Question: What is the value of this measurement?
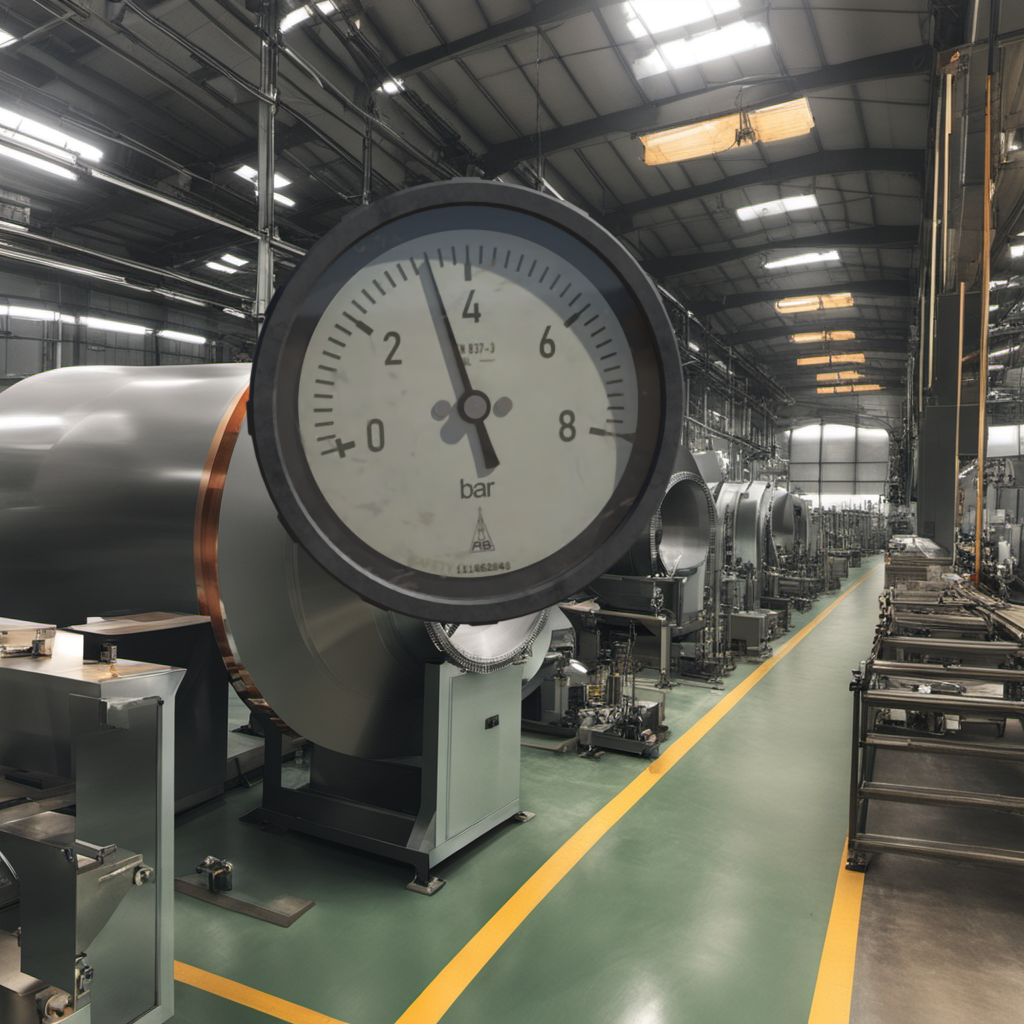
Answer: The result is 3.41
Question: What is the value range of this measurement?
Answer: The range is from 0 to 8
Question: What is the minimum and maximum value range of the measurement in the image?
Answer: The minimum value is 0 and the maximum value is 8